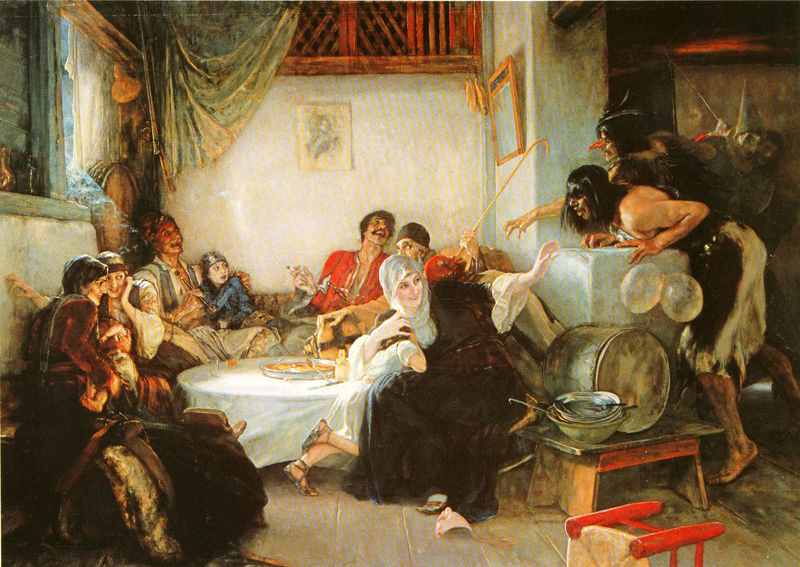
Titel: Karneval in Griechenland
Künstler: Nikolaus Gysis
Standort: München
Institution: Neue Pinakothek
Schlagwörter: dunkel, gemälde, gruppe, hand, mann, nackt, schatten, wasser, weiß, frauen, grün, menschen, braun, bunt, fenster, frau, frisur, haar, hell, holz, kleid, licht, männer, orange, raum, schwarz, stuhl, szene, tisch, tür, zimmer, haus, rot, schleier, fest, gesellschaft, haube, leute, malerei, feier, flaschen, trinken, wand, rahmen, schale, schüssel, stirnband, teller, bild, holland, innenraum, niederlande, spiegel, tischdecke, vorhang, rauch, boden, gewand, interieur, kostüm, realismus, sitzend, tücher, familie, innen, kind, musik, theater, genre, kinder, stock, kürbis, fell, lächeln, bilder, ecke, liegen, schnabel, genremalerei, italien, schuhe, stab, amerika, bank, dielen, hocker, schemel, angst, essen, wein, gardinen, maskerade, verkleidung, holzboden, kopftuch, pfeife, vergnügen, zigarre, esszimmer, bohlen, stube, gestell, sandalen, schauspiel, wände, lachen, spiel, fussboden, barfuss, erschrecken, maske, geschirr, kuchen, fasching, bürgertum, heiter, fass, speisen, trommel, ausstrecken, küche, zigarette, besteck, mauern, teufel, kostüme, fröhlich, fässer, lich, schüsseln, vorhand, perücken, maria, kelle, karneval, larve, umgefallen, spaß, stecken, wirtshaus, monster, umgestürzt, streich, essraum, ecje, masken, menschn, brauchtum, pierrot, spitzhut, verkleidet, shuhe, ballons, fasnacht, geschwätz, gleichniss, gruseln, kegelhut, kostümierte, luftballons, pappnase, rundtisch, tropf, verkleiden, verschrecken, wilde, zusammensein, ballon, boucher, luftballon, kimnder, maßlosigkeit, essgelage, geschrr